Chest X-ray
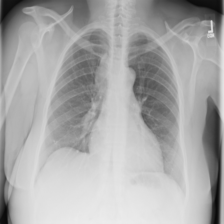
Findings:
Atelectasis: negative
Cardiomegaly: positive
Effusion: negative
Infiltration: negative
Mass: negative
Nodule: negative
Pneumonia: negative
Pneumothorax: negative
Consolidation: negative
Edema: negative
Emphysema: negative
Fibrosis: negative
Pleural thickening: negative
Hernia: negative